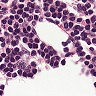
Metastatic tissue present: no